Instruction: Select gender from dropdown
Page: traveler
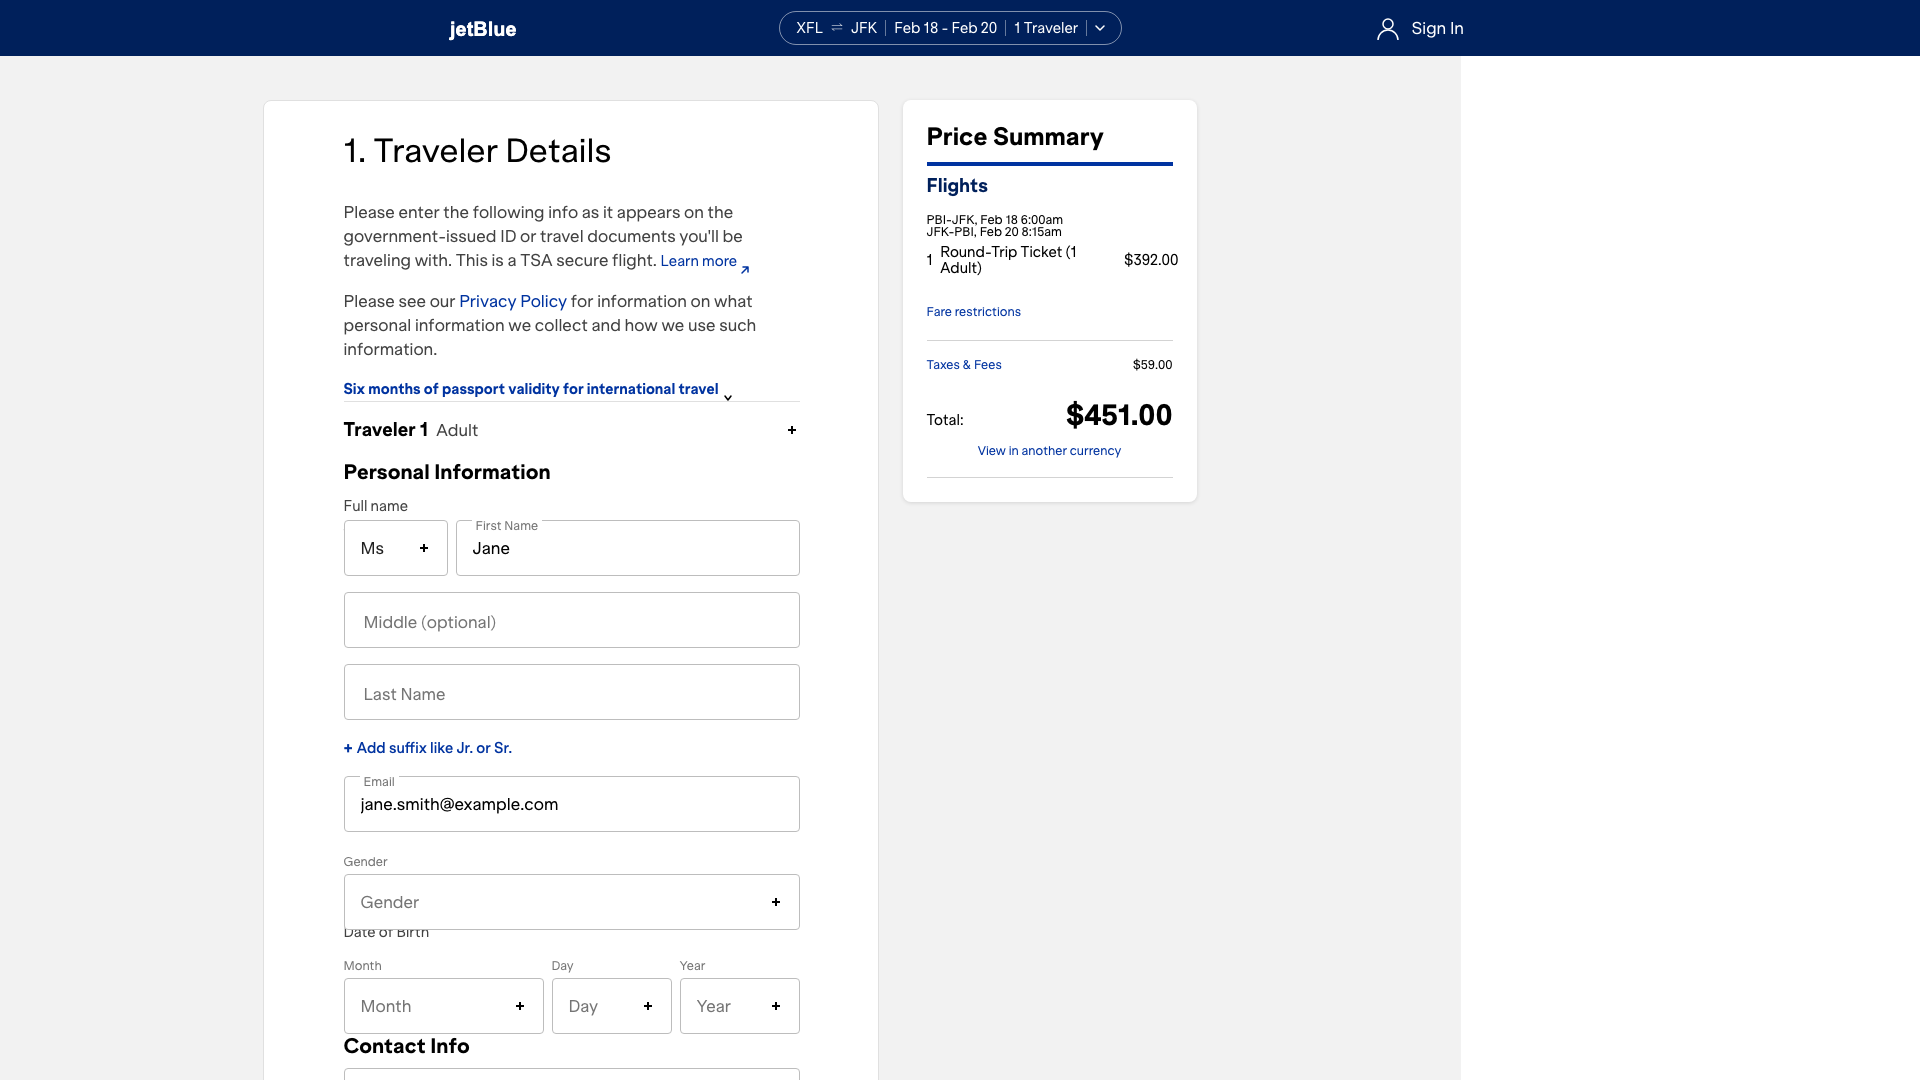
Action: click